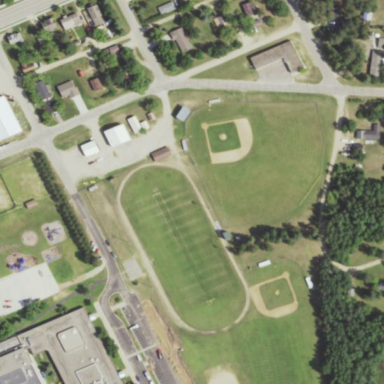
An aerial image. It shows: Baseball pitch for leisure and sports activities.